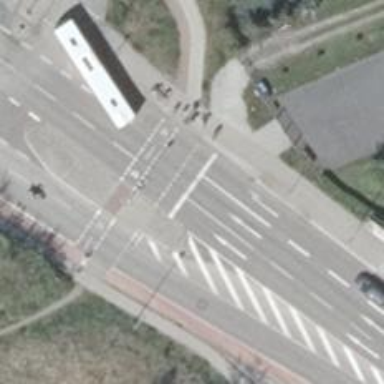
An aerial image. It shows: Road with traffic signals.